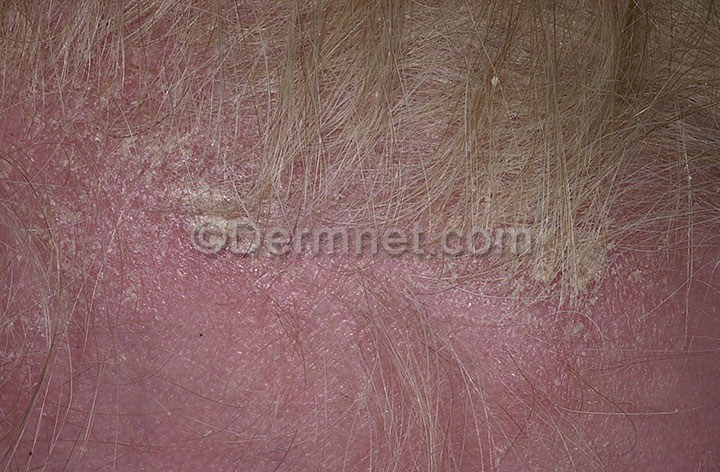
Disease: Psoriasis pictures Lichen Planus and related diseases